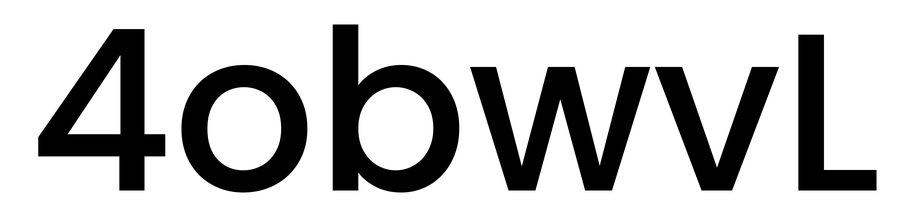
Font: Poppins-Medium